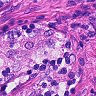
Metastatic tissue present: no